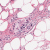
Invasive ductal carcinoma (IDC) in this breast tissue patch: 0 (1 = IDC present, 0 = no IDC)